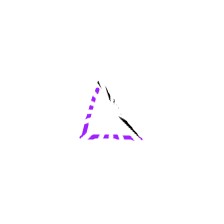
Shape: triangle